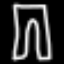
Label: pants